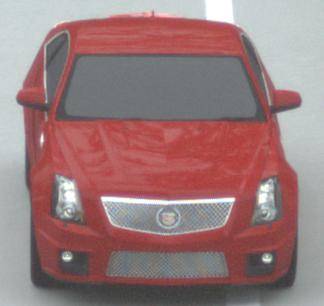
Make: Cadillac
Model: CTS-V
Detailed model: CTS-V (II) Limousine
Model produced from: 2008/11
Model produced until: 2010/12
Doors: 4
Color: red
Road condition: dry road
Daytime: midday
Contrast: low contrast